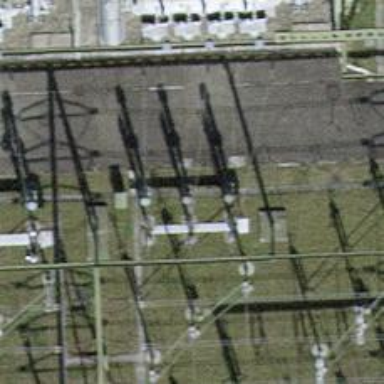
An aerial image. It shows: Bay for power line.